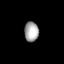
Tissue: lung
Cell type: Epithelial cells
Senescence score: 0.5558
Nuclear area (px): 276
Mean DAPI intensity: 167.663